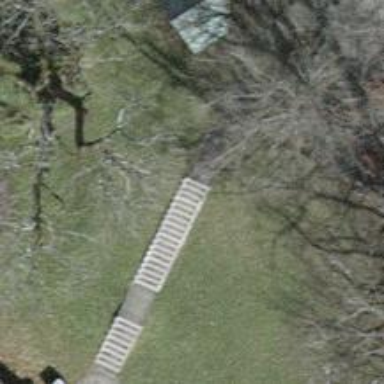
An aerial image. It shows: Road with steps.